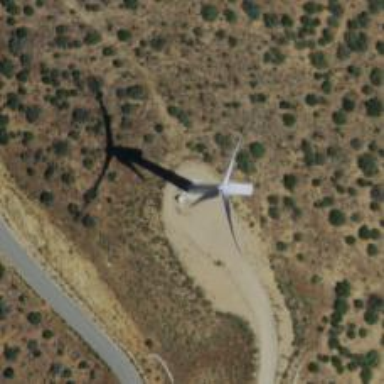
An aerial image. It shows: Wind generator with horizontal axis. The generator is wind turbine.